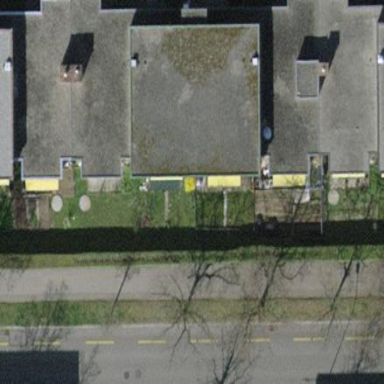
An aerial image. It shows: View of apartment building.